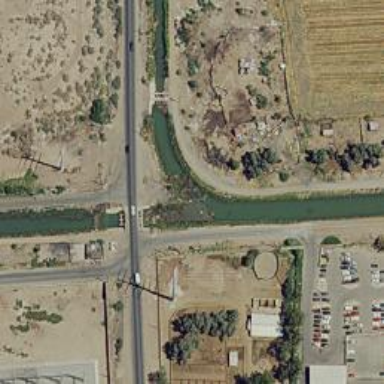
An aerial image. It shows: Canal.